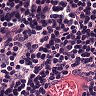
Metastatic tissue present: no